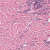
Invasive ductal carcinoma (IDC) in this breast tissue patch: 1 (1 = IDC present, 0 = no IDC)